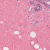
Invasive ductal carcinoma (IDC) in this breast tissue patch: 0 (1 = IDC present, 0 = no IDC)